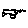
Label: car